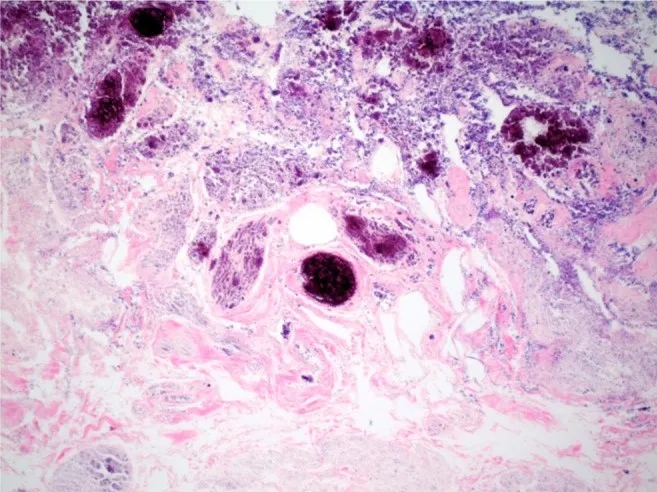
Necrotic bladder wall with ghost outlines of blood vessels and muscle bundles within lamina propria with surface dystrophic calcifications. Hematoxylin and eosin, original magnification 40x.
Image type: pathology (h&e)